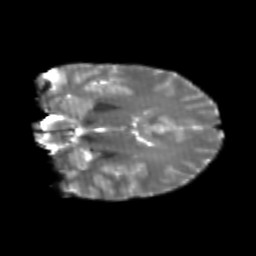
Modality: T2w
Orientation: coronal
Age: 25
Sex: female
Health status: healthy
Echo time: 0.074 s